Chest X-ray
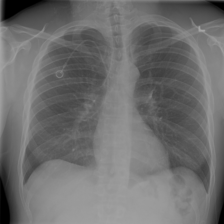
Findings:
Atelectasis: negative
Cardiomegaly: negative
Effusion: negative
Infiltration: negative
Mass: negative
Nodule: negative
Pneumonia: negative
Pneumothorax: negative
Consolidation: negative
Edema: negative
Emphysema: negative
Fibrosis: negative
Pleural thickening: negative
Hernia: negative